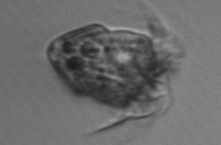
Label: Strombidium_inclinatum